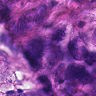
Metastatic tissue present: yes